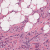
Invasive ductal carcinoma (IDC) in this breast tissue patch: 1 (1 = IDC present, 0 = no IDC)